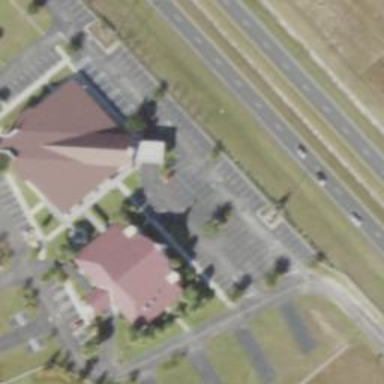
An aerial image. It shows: Place of worship.